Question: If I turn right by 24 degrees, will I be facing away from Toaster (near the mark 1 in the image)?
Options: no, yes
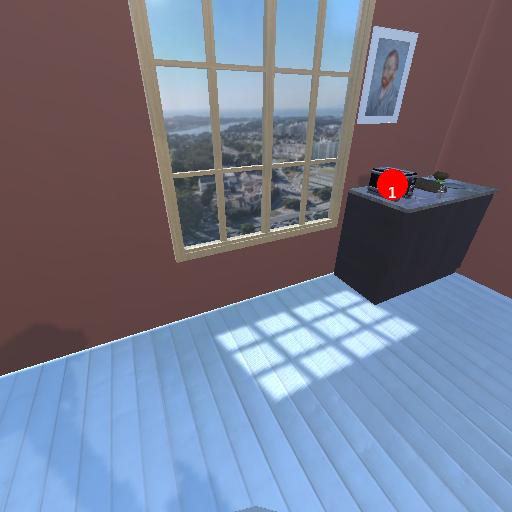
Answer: no